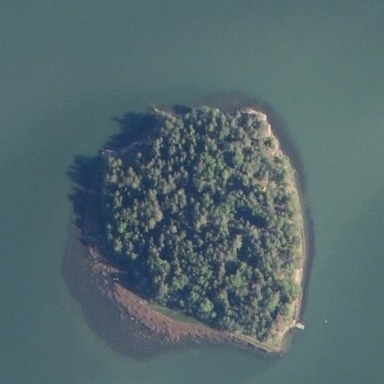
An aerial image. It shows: Island with natural coastline.